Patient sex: M
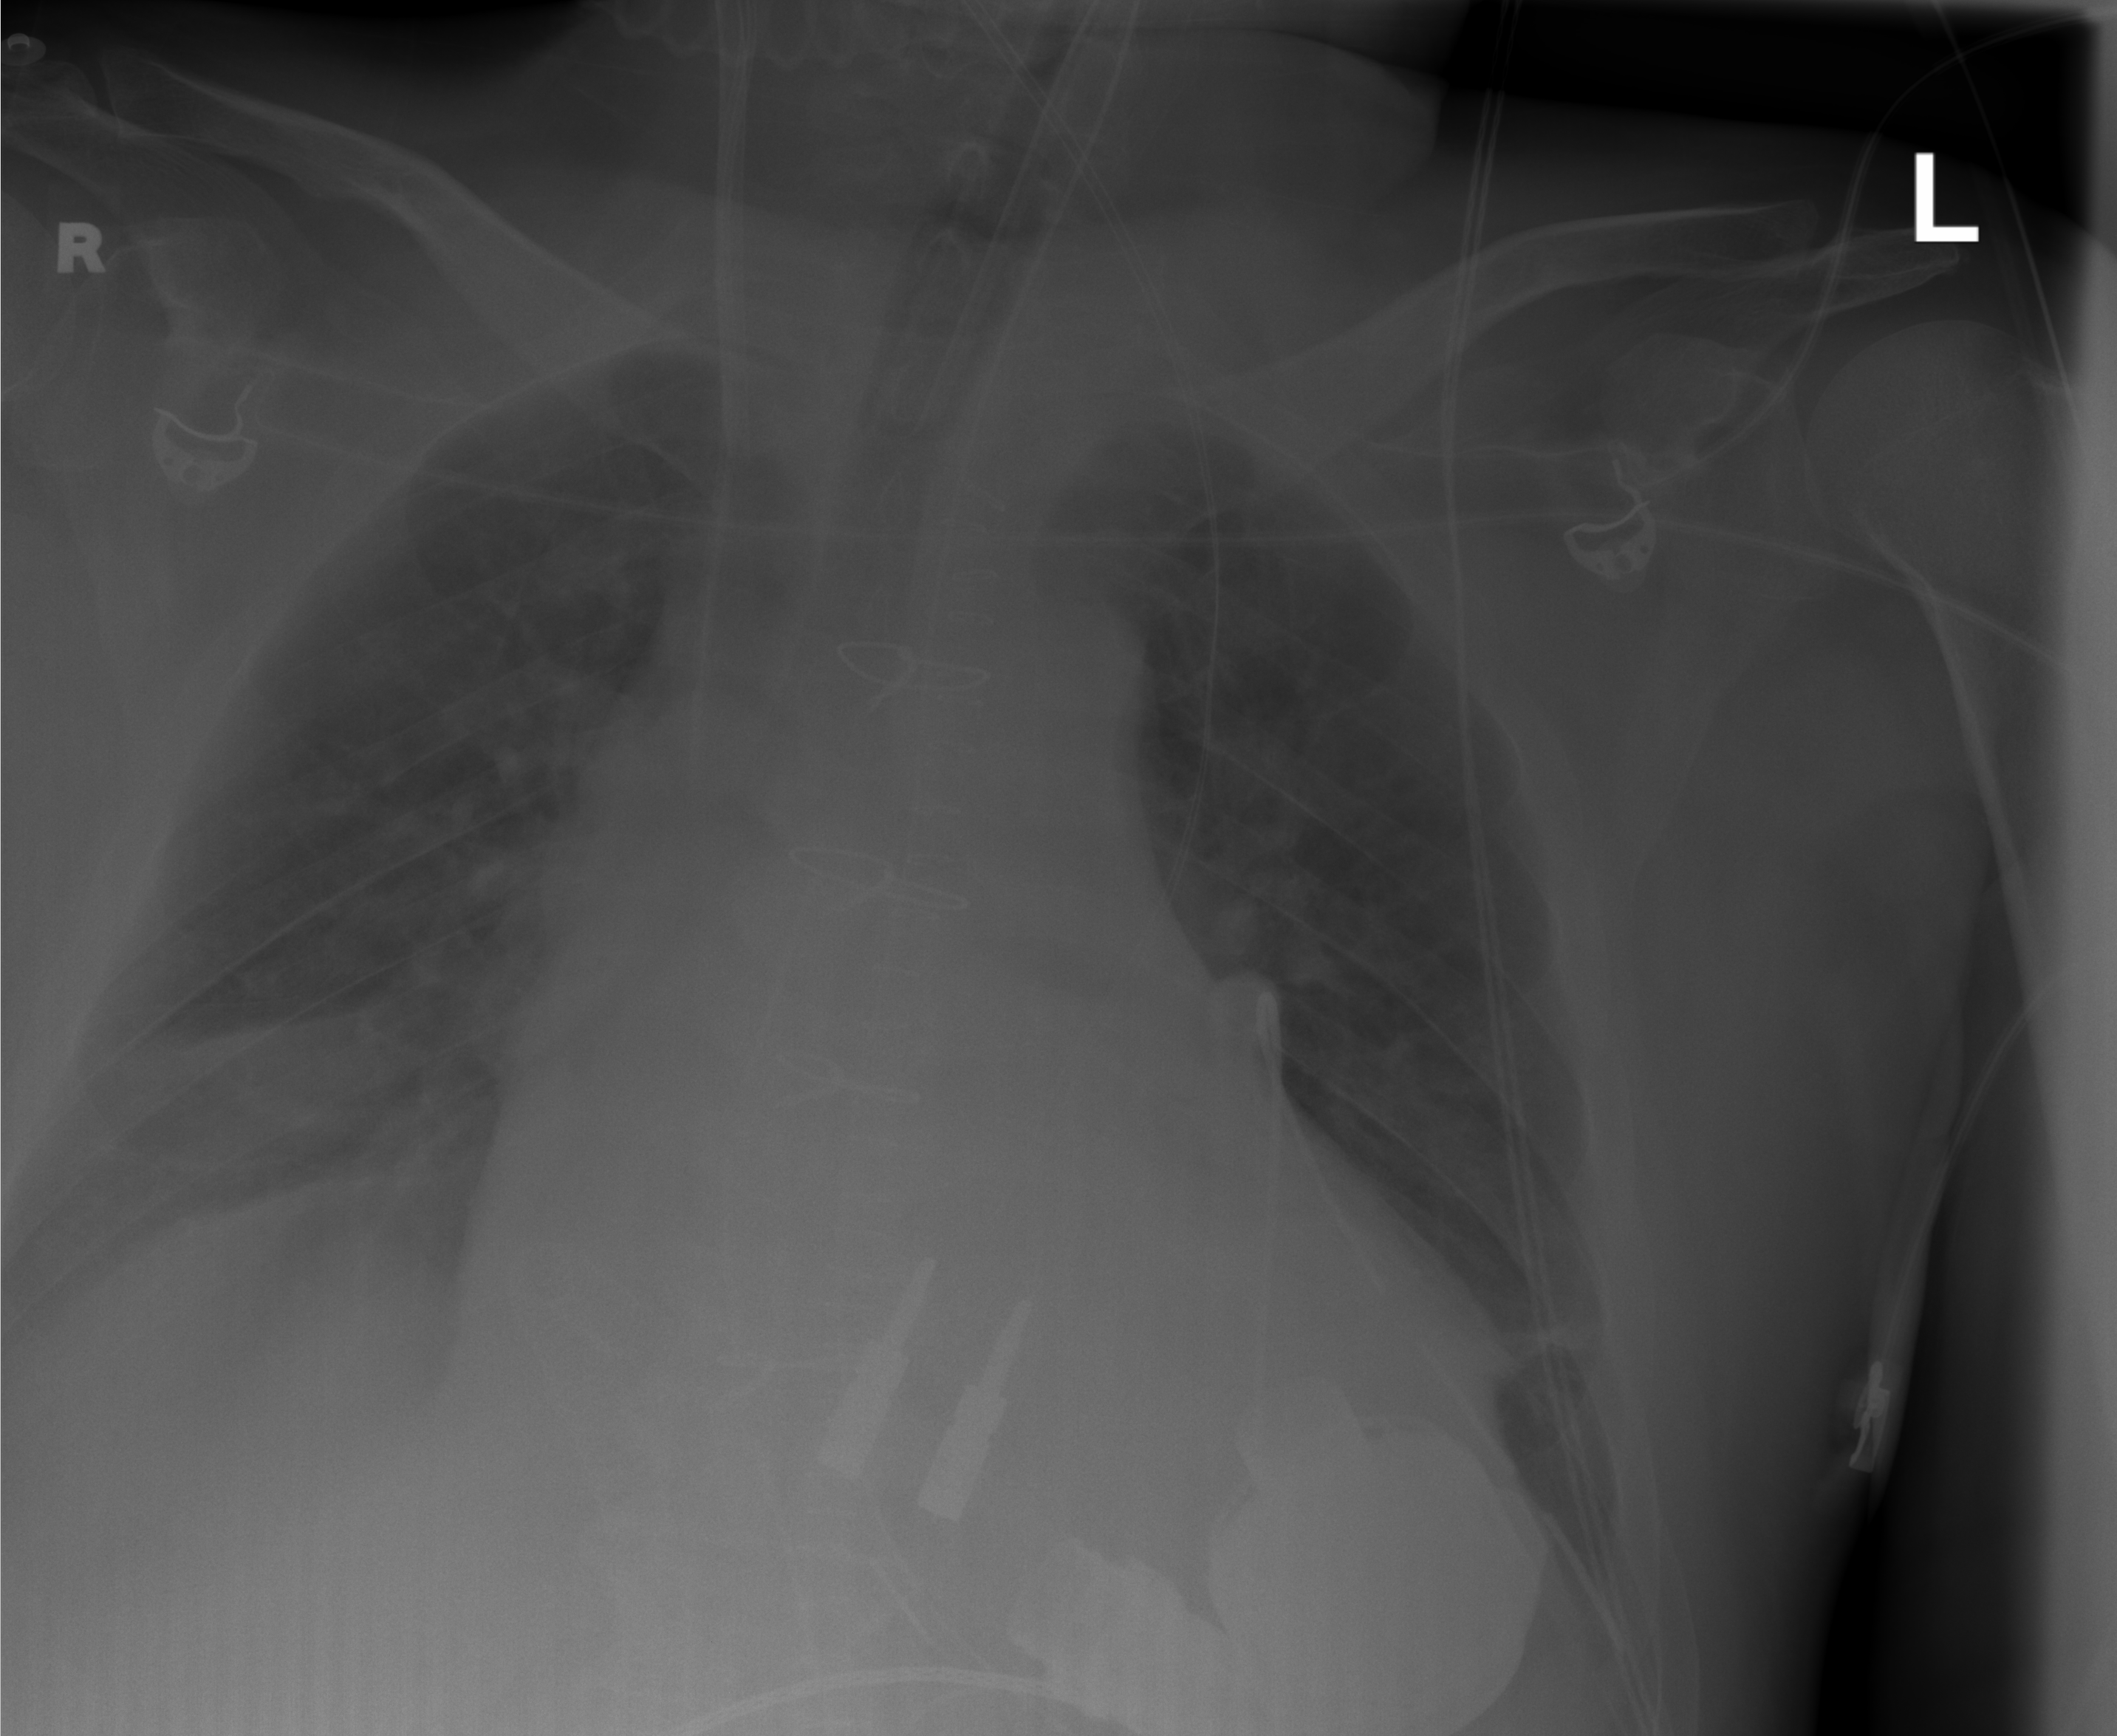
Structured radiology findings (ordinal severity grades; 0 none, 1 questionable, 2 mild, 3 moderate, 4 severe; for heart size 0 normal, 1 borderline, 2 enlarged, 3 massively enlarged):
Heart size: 2
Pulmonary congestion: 0
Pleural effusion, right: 2
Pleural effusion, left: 0
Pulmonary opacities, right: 0
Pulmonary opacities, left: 0
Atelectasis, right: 0
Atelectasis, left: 0